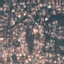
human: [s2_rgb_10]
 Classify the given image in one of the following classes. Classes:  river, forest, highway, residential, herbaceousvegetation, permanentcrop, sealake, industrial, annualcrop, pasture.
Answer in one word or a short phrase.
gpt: Residential